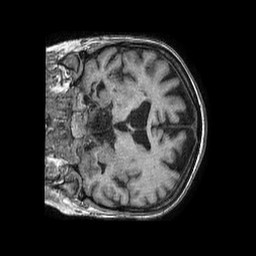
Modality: T1w
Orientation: coronal
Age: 78
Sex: female
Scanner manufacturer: philips
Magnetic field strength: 1.5 T
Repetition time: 0.00778 s
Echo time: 0.003549 s